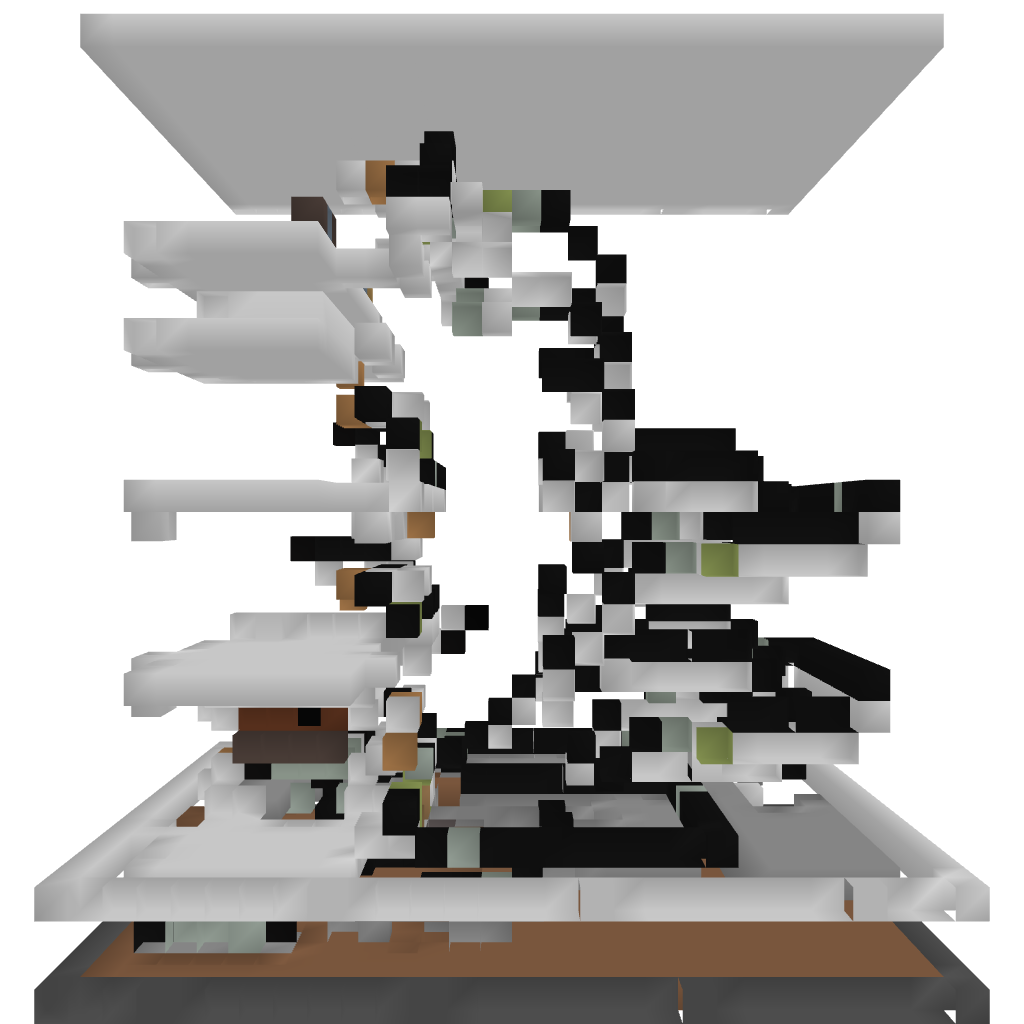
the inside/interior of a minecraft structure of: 3 story high elevator